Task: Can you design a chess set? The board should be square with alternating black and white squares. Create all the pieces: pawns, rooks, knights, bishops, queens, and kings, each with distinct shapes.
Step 1522:
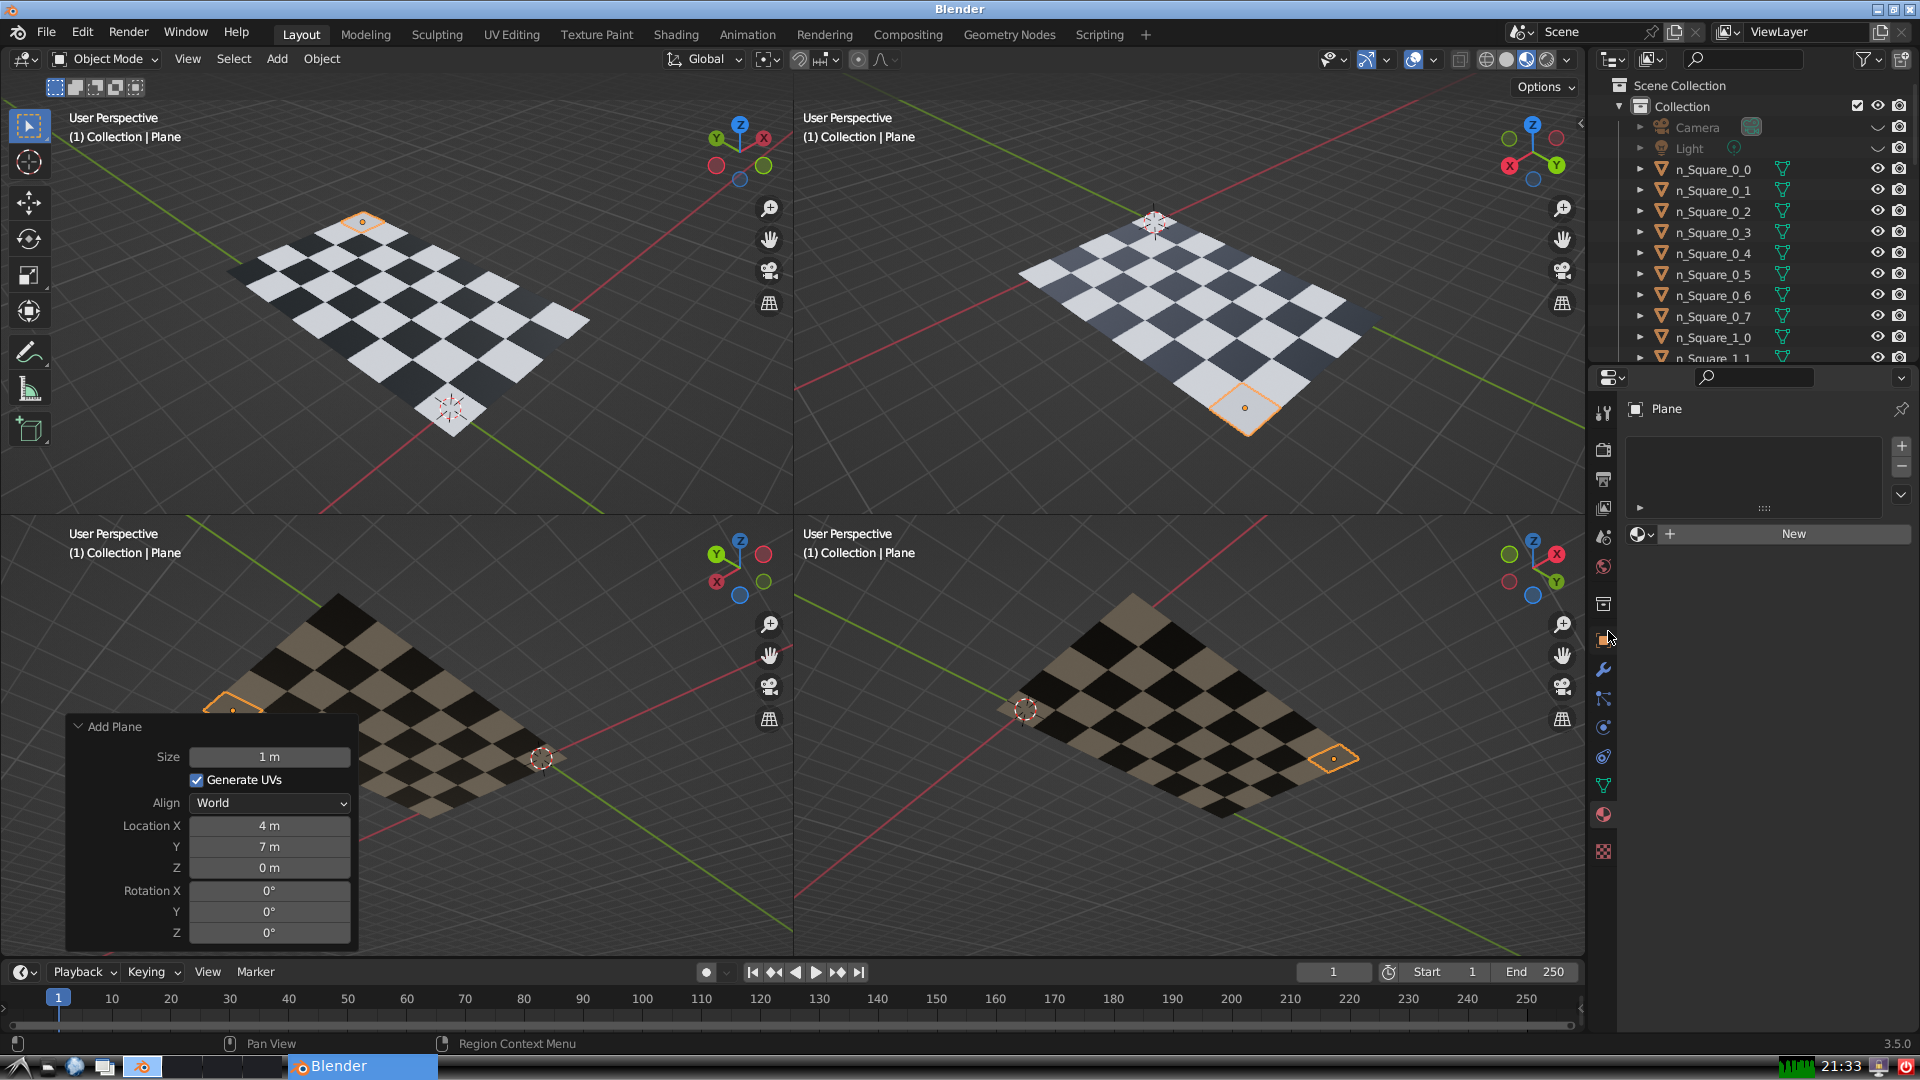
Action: click: no